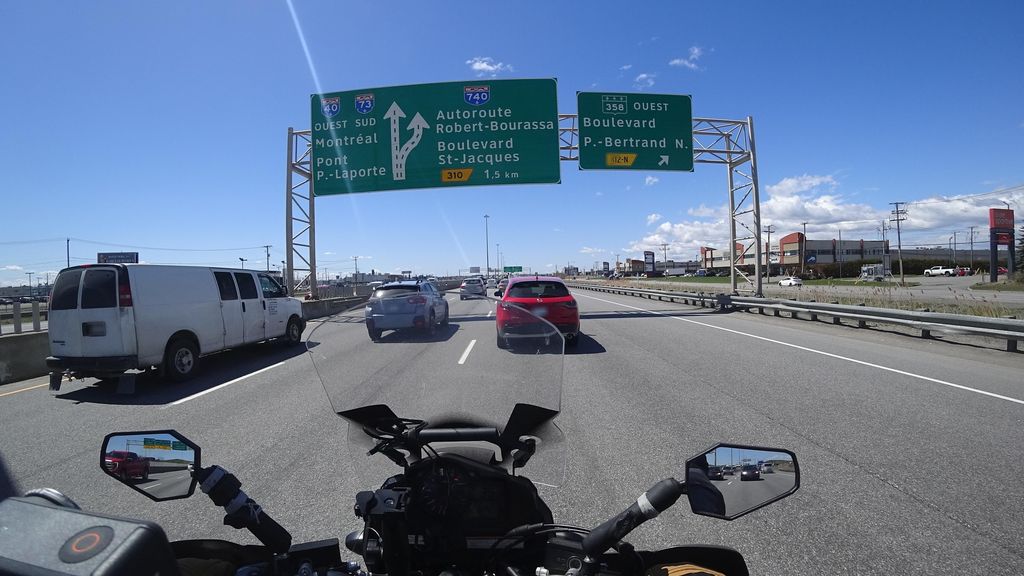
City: quebec_city